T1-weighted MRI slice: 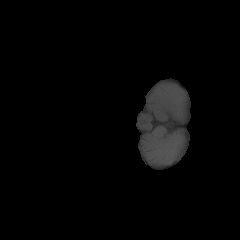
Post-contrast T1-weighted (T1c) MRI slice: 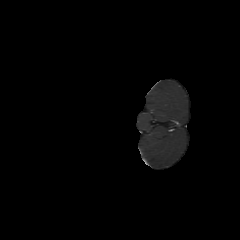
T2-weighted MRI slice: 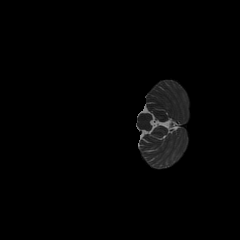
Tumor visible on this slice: no